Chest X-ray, PA view. Patient: 66 years old, sex F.
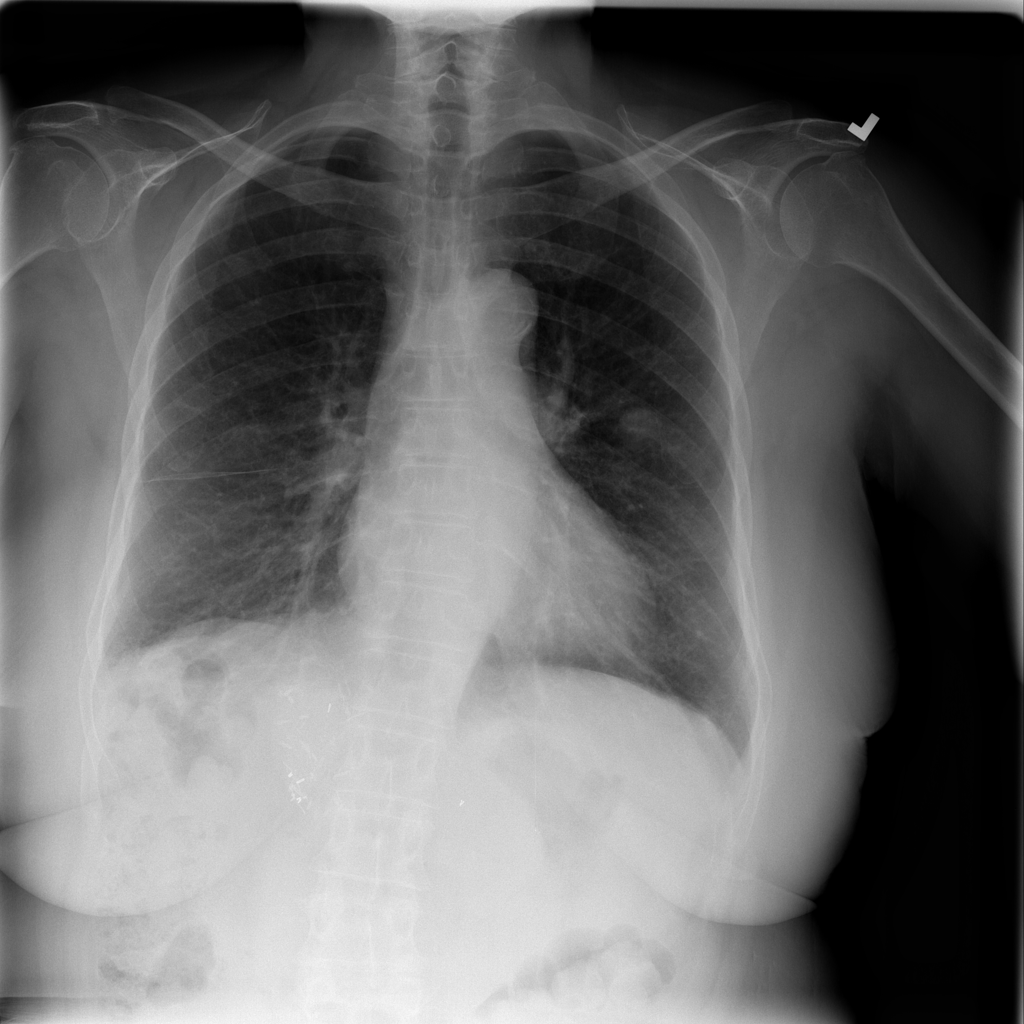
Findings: Infiltration, Nodule